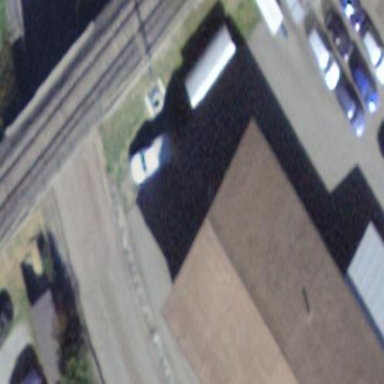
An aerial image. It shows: Warehouse building.